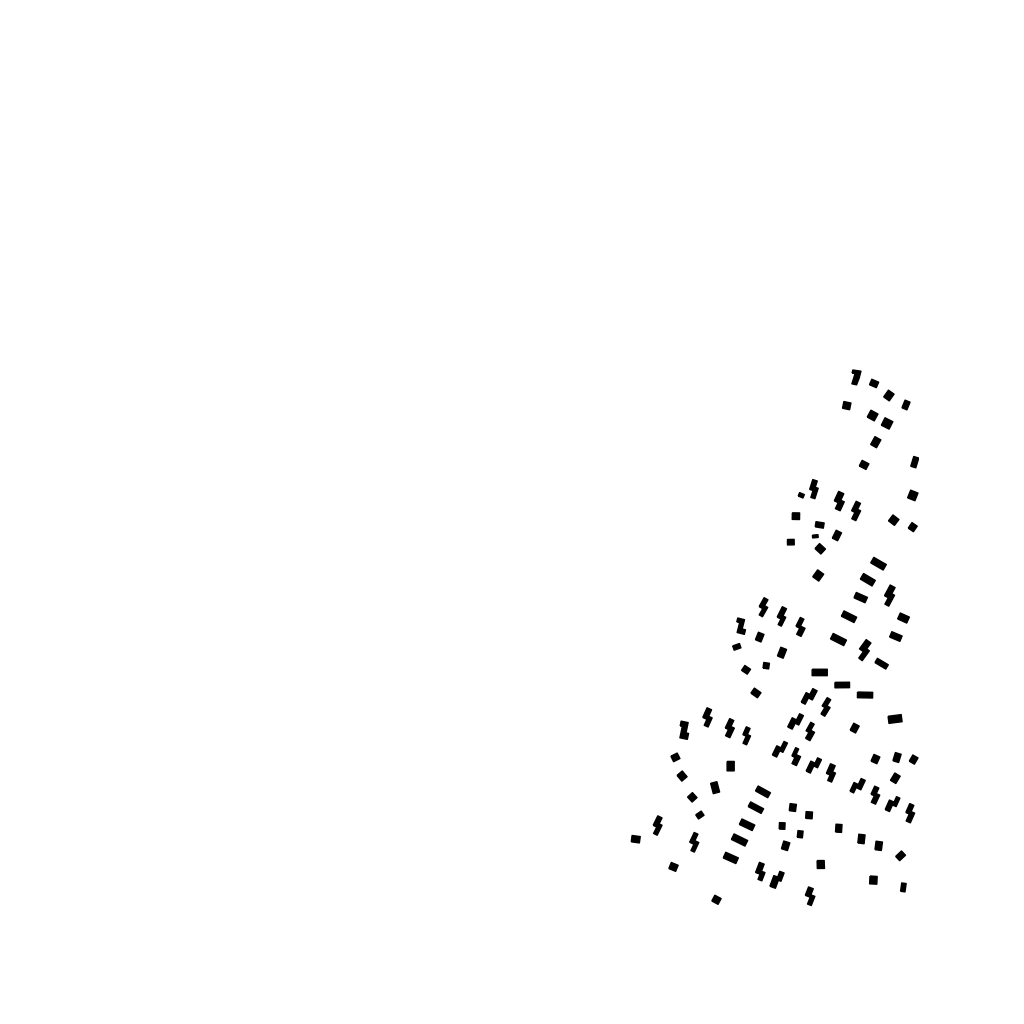
Tags: overhead vector_map, recreation, residential, individual_rise, density_1, Building, 1.0 km²